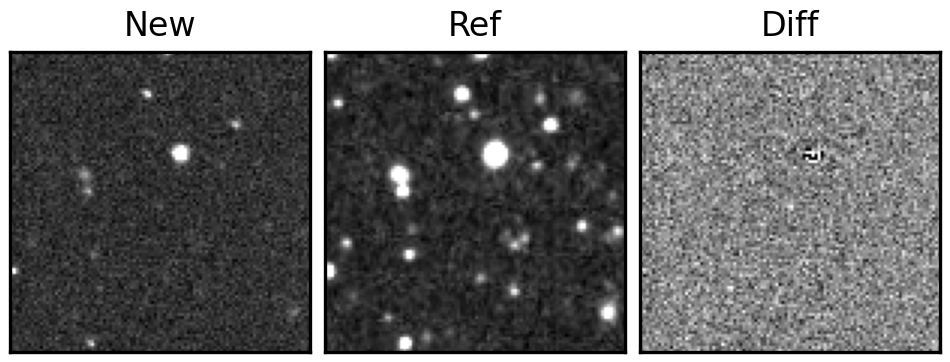
Label: real